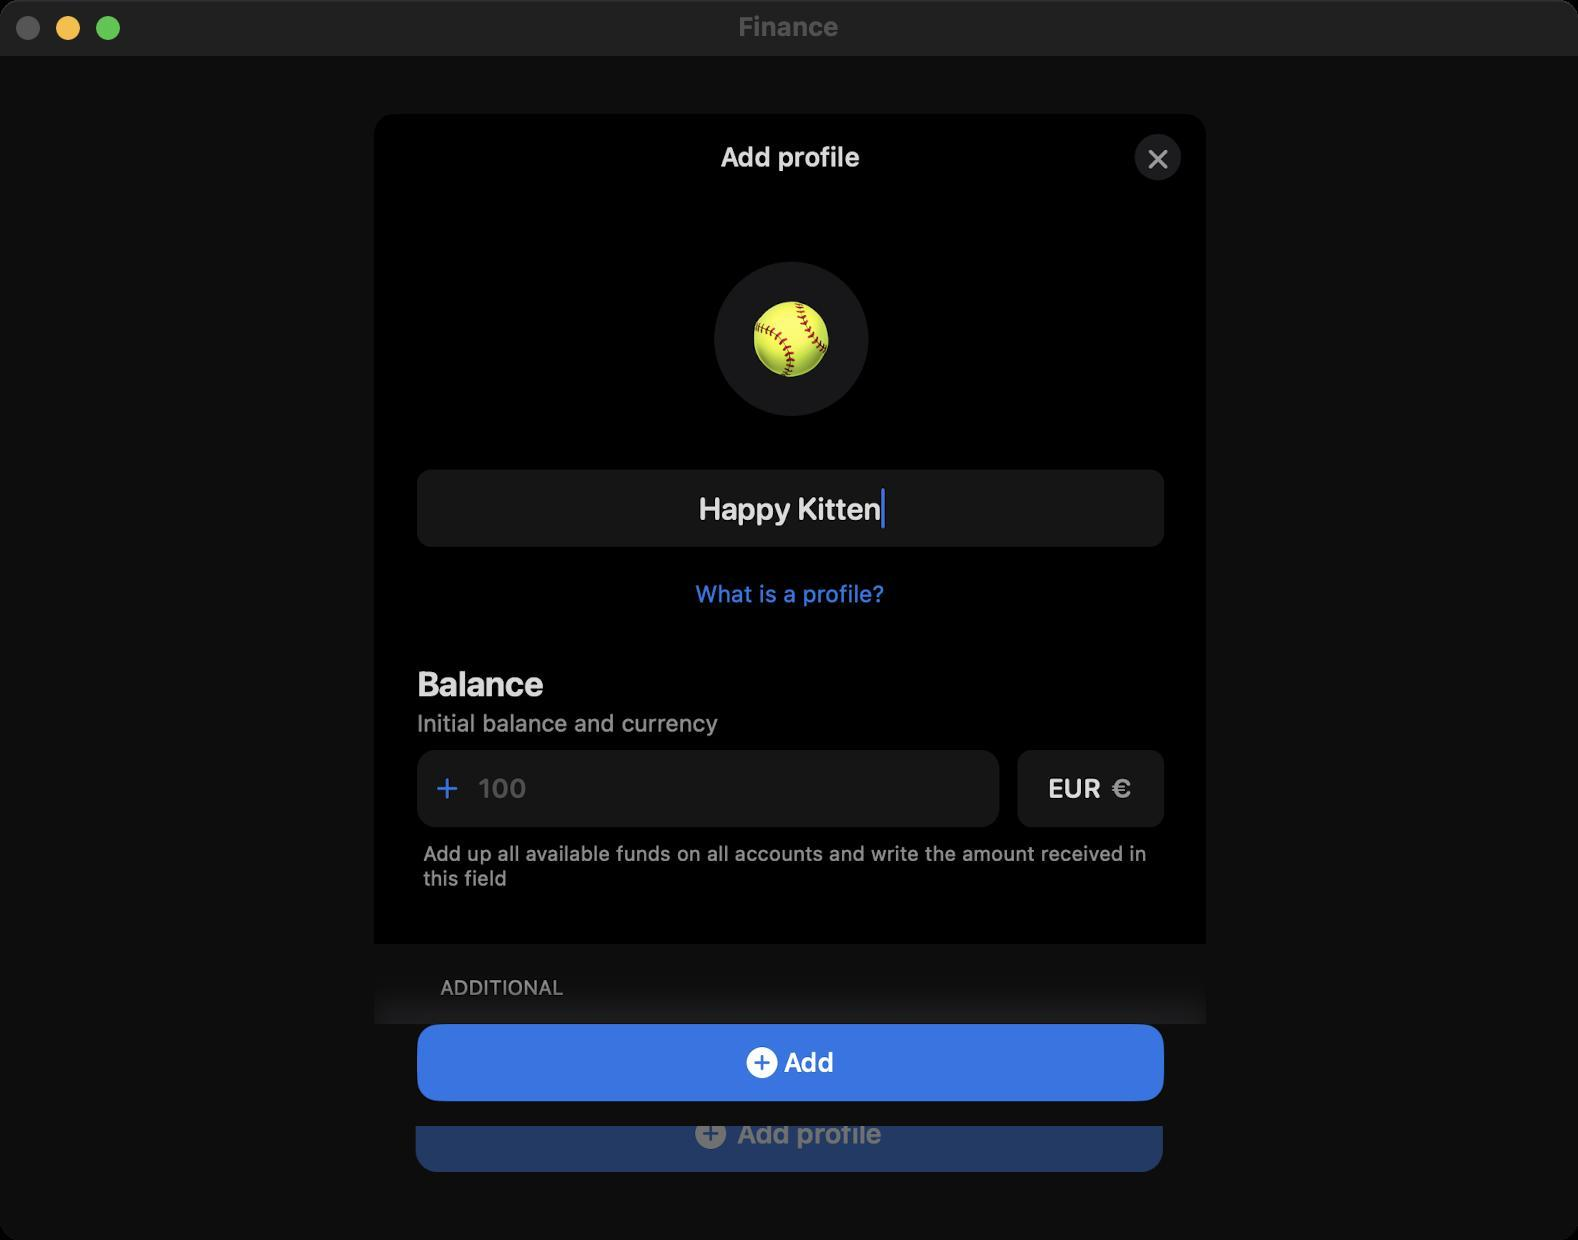
Accessibility tree:
{"name": "Finance", "role": "AXWindow", "description": null, "role_description": "standard window", "value": null, "position": "352.00;95.00", "size": "789;620", "children": [{"name": null, "role": "AXGroup", "description": null, "role_description": "group", "value": null, "position": "0.00;0.00", "size": "789;620", "children": [{"name": null, "role": "AXGroup", "description": null, "role_description": "group", "value": null, "position": "0.00;0.00", "size": "789;621", "children": []}]}, {"name": null, "role": "AXButton", "description": null, "role_description": "close button", "value": null, "position": "7.00;6.00", "size": "14;16", "children": []}, {"name": null, "role": "AXButton", "description": null, "role_description": "zoom button", "value": null, "position": "47.00;6.00", "size": "14;16", "children": [{"name": null, "role": "AXGroup", "description": null, "role_description": "group", "value": null, "position": "47.00;6.00", "size": "14;16", "children": [{"name": null, "role": "AXGroup", "description": null, "role_description": "group", "value": null, "position": "47.00;6.00", "size": "14;16", "children": []}]}]}, {"name": null, "role": "AXButton", "description": null, "role_description": "minimize button", "value": null, "position": "27.00;6.00", "size": "14;16", "children": []}, {"name": null, "role": "AXStaticText", "description": null, "role_description": "text", "value": "Finance", "position": "367.00;5.00", "size": "55;16", "children": []}, {"name": null, "role": "AXSheet", "description": null, "role_description": "sheet", "value": null, "position": "187.00;57.00", "size": "416;506", "children": [{"name": null, "role": "AXGroup", "description": null, "role_description": "group", "value": null, "position": "187.00;57.00", "size": "416;506", "children": [{"name": null, "role": "AXGroup", "description": null, "role_description": "group", "value": null, "position": "187.00;57.00", "size": "417;507", "children": [{"name": null, "role": "AXGroup", "description": null, "role_description": "Nav bar", "value": null, "position": "187.00;57.00", "size": "417;43", "children": [{"name": null, "role": "AXHeading", "description": "Add profile", "role_description": "heading", "value": null, "position": "360.25;70.86", "size": "70;16", "children": []}, {"name": null, "role": "AXButton", "description": "close", "role_description": "button", "value": null, "position": "561.22;61.62", "size": "33;34", "children": []}]}, {"name": null, "role": "AXGroup", "description": null, "role_description": "group", "value": null, "position": "187.00;57.00", "size": "417;507", "children": [{"name": null, "role": "AXGroup", "description": null, "role_description": "group", "value": null, "position": "187.00;57.00", "size": "417;507", "children": [{"name": null, "role": "AXStaticText", "description": "🥎", "role_description": "text", "value": null, "position": "357.17;130.92", "size": "77;77", "children": []}, {"name": null, "role": "AXTextField", "description": null, "role_description": "text field", "value": "Happy Kitten", "position": "208.56;234.87", "size": "373;38", "children": []}, {"name": null, "role": "AXButton", "description": "What is a profile?", "role_description": "button", "value": null, "position": "202.40;284.92", "size": "386;24", "children": []}, {"name": null, "role": "AXGroup", "description": null, "role_description": "group", "value": null, "position": "208.56;331.89", "size": "373;37", "children": [{"name": null, "role": "AXGroup", "description": null, "role_description": "group", "value": null, "position": "208.56;331.89", "size": "373;20", "children": [{"name": null, "role": "AXStaticText", "description": "Balance", "role_description": "text", "value": null, "position": "208.56;331.89", "size": "373;20", "children": []}]}, {"name": null, "role": "AXStaticText", "description": "Initial balance and currency", "role_description": "text", "value": null, "position": "208.56;354.22", "size": "373;15", "children": []}]}, {"name": null, "role": "AXButton", "description": "add", "role_description": "button", "value": null, "position": "208.56;375.01", "size": "31;38", "children": []}, {"name": null, "role": "AXTextField", "description": null, "role_description": "text field", "value": "", "position": "227.81;375.01", "size": "272;38", "children": []}, {"name": null, "role": "AXStaticText", "description": "EUR", "role_description": "text", "value": null, "position": "524.26;386.56", "size": "27;15", "children": []}, {"name": null, "role": "AXStaticText", "description": "€", "role_description": "text", "value": null, "position": "555.83;386.56", "size": "11;15", "children": []}, {"name": null, "role": "AXStaticText", "description": "Add up all available funds on all accounts and write the amount received in this field", "role_description": "text", "value": null, "position": "211.64;420.44", "size": "367;25", "children": []}, {"name": null, "role": "AXStaticText", "description": "ADDITIONAL", "role_description": "text", "value": null, "position": "220.11;487.43", "size": "350;12", "children": []}, {"name": null, "role": "AXStaticText", "description": "Base Categories", "role_description": "text", "value": null, "position": "220.11;517.46", "size": "100;15", "children": []}, {"name": null, "role": "AXCheckBox", "description": null, "role_description": "switch", "value": "1", "position": "531.19;513.61", "size": "39;24", "children": []}, {"name": null, "role": "AXStaticText", "description": "Base expenses and income categories will be created for this profile", "role_description": "text", "value": null, "position": "220.11;550.57", "size": "350;12", "children": []}, {"name": null, "role": "AXButton", "description": "Add", "role_description": "button", "value": null, "position": "208.56;512.07", "size": "373;38", "children": []}]}]}]}]}]}, {"name": "Finance", "role": "AXWindow", "description": null, "role_description": "standard window", "value": null, "position": "352.00;95.00", "size": "789;620", "children": [{"name": null, "role": "AXGroup", "description": null, "role_description": "group", "value": null, "position": "0.00;0.00", "size": "789;620", "children": [{"name": null, "role": "AXGroup", "description": null, "role_description": "group", "value": null, "position": "0.00;0.00", "size": "789;621", "children": []}]}, {"name": null, "role": "AXButton", "description": null, "role_description": "close button", "value": null, "position": "7.00;6.00", "size": "14;16", "children": []}, {"name": null, "role": "AXButton", "description": null, "role_description": "zoom button", "value": null, "position": "47.00;6.00", "size": "14;16", "children": [{"name": null, "role": "AXGroup", "description": null, "role_description": "group", "value": null, "position": "47.00;6.00", "size": "14;16", "children": [{"name": null, "role": "AXGroup", "description": null, "role_description": "group", "value": null, "position": "47.00;6.00", "size": "14;16", "children": []}]}]}, {"name": null, "role": "AXButton", "description": null, "role_description": "minimize button", "value": null, "position": "27.00;6.00", "size": "14;16", "children": []}, {"name": null, "role": "AXStaticText", "description": null, "role_description": "text", "value": "Finance", "position": "367.00;5.00", "size": "55;16", "children": []}, {"name": null, "role": "AXSheet", "description": null, "role_description": "sheet", "value": null, "position": "187.00;57.00", "size": "416;506", "children": [{"name": null, "role": "AXGroup", "description": null, "role_description": "group", "value": null, "position": "187.00;57.00", "size": "416;506", "children": [{"name": null, "role": "AXGroup", "description": null, "role_description": "group", "value": null, "position": "187.00;57.00", "size": "417;507", "children": [{"name": null, "role": "AXGroup", "description": null, "role_description": "Nav bar", "value": null, "position": "187.00;57.00", "size": "417;43", "children": [{"name": null, "role": "AXHeading", "description": "Add profile", "role_description": "heading", "value": null, "position": "360.25;70.86", "size": "70;16", "children": []}, {"name": null, "role": "AXButton", "description": "close", "role_description": "button", "value": null, "position": "561.22;61.62", "size": "33;34", "children": []}]}, {"name": null, "role": "AXGroup", "description": null, "role_description": "group", "value": null, "position": "187.00;57.00", "size": "417;507", "children": [{"name": null, "role": "AXGroup", "description": null, "role_description": "group", "value": null, "position": "187.00;57.00", "size": "417;507", "children": [{"name": null, "role": "AXStaticText", "description": "🥎", "role_description": "text", "value": null, "position": "357.17;130.92", "size": "77;77", "children": []}, {"name": null, "role": "AXTextField", "description": null, "role_description": "text field", "value": "Happy Kitten", "position": "208.56;234.87", "size": "373;38", "children": []}, {"name": null, "role": "AXButton", "description": "What is a profile?", "role_description": "button", "value": null, "position": "202.40;284.92", "size": "386;24", "children": []}, {"name": null, "role": "AXGroup", "description": null, "role_description": "group", "value": null, "position": "208.56;331.89", "size": "373;37", "children": [{"name": null, "role": "AXGroup", "description": null, "role_description": "group", "value": null, "position": "208.56;331.89", "size": "373;20", "children": [{"name": null, "role": "AXStaticText", "description": "Balance", "role_description": "text", "value": null, "position": "208.56;331.89", "size": "373;20", "children": []}]}, {"name": null, "role": "AXStaticText", "description": "Initial balance and currency", "role_description": "text", "value": null, "position": "208.56;354.22", "size": "373;15", "children": []}]}, {"name": null, "role": "AXButton", "description": "add", "role_description": "button", "value": null, "position": "208.56;375.01", "size": "31;38", "children": []}, {"name": null, "role": "AXTextField", "description": null, "role_description": "text field", "value": "", "position": "227.81;375.01", "size": "272;38", "children": []}, {"name": null, "role": "AXStaticText", "description": "EUR", "role_description": "text", "value": null, "position": "524.26;386.56", "size": "27;15", "children": []}, {"name": null, "role": "AXStaticText", "description": "€", "role_description": "text", "value": null, "position": "555.83;386.56", "size": "11;15", "children": []}, {"name": null, "role": "AXStaticText", "description": "Add up all available funds on all accounts and write the amount received in this field", "role_description": "text", "value": null, "position": "211.64;420.44", "size": "367;25", "children": []}, {"name": null, "role": "AXStaticText", "description": "ADDITIONAL", "role_description": "text", "value": null, "position": "220.11;487.43", "size": "350;12", "children": []}, {"name": null, "role": "AXStaticText", "description": "Base Categories", "role_description": "text", "value": null, "position": "220.11;517.46", "size": "100;15", "children": []}, {"name": null, "role": "AXCheckBox", "description": null, "role_description": "checkbox", "value": "1", "position": "531.19;513.61", "size": "39;24", "children": []}, {"name": null, "role": "AXStaticText", "description": "Base expenses and income categories will be created for this profile", "role_description": "text", "value": null, "position": "220.11;550.57", "size": "350;12", "children": []}, {"name": null, "role": "AXButton", "description": "Add", "role_description": "button", "value": null, "position": "208.56;512.07", "size": "373;38", "children": []}]}]}]}]}]}]}]}